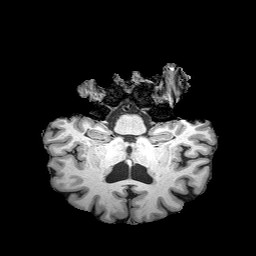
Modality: T1w
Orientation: sagittal
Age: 72
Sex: male
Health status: healthy